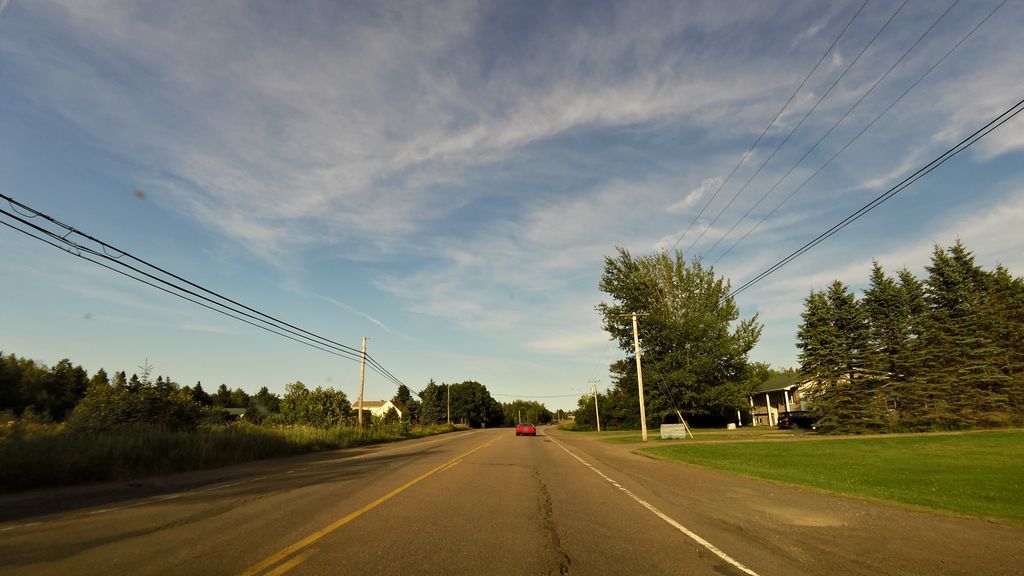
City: charlottetown